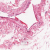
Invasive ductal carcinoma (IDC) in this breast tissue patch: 0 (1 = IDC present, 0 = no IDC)